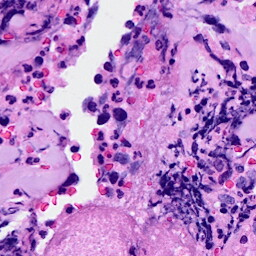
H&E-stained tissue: Breast